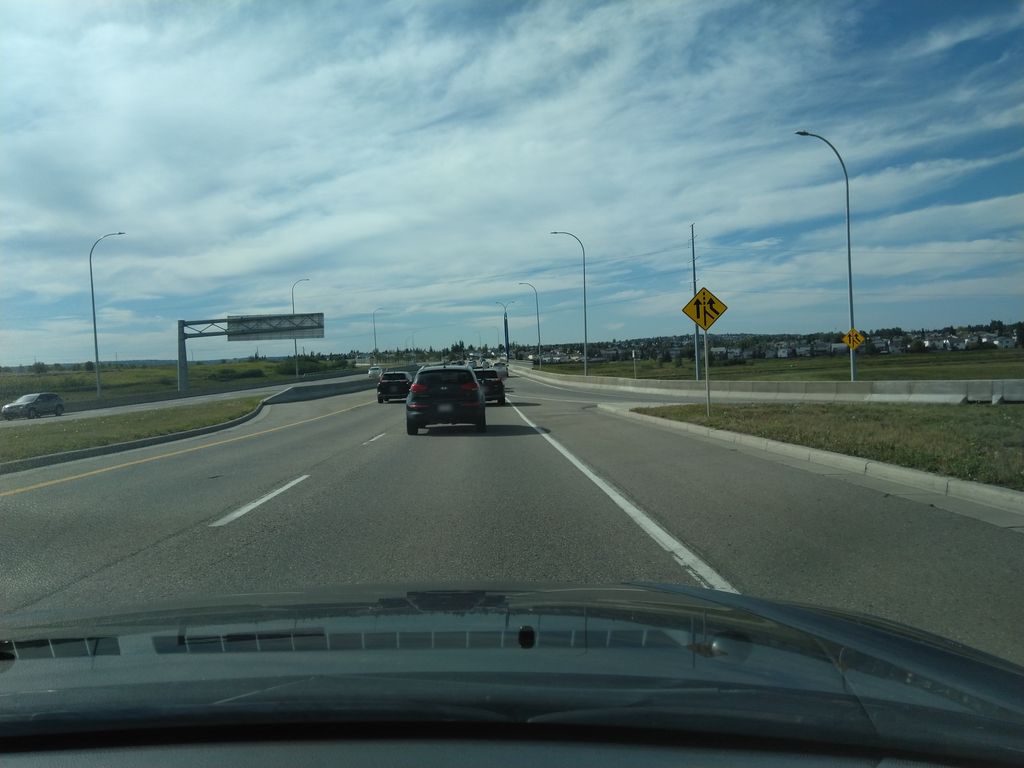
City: calgary